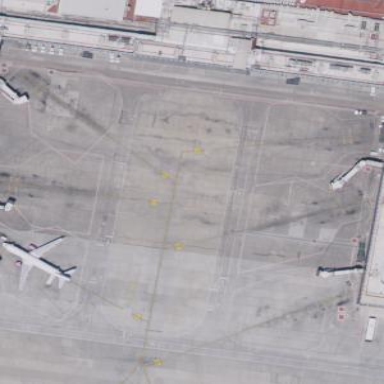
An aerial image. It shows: Airport terminal building.